Interaction volume radius: 5 \u00c5
Interaction volume height: 20 \u00c5
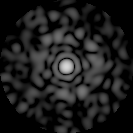
Disorder parameter: 0.836